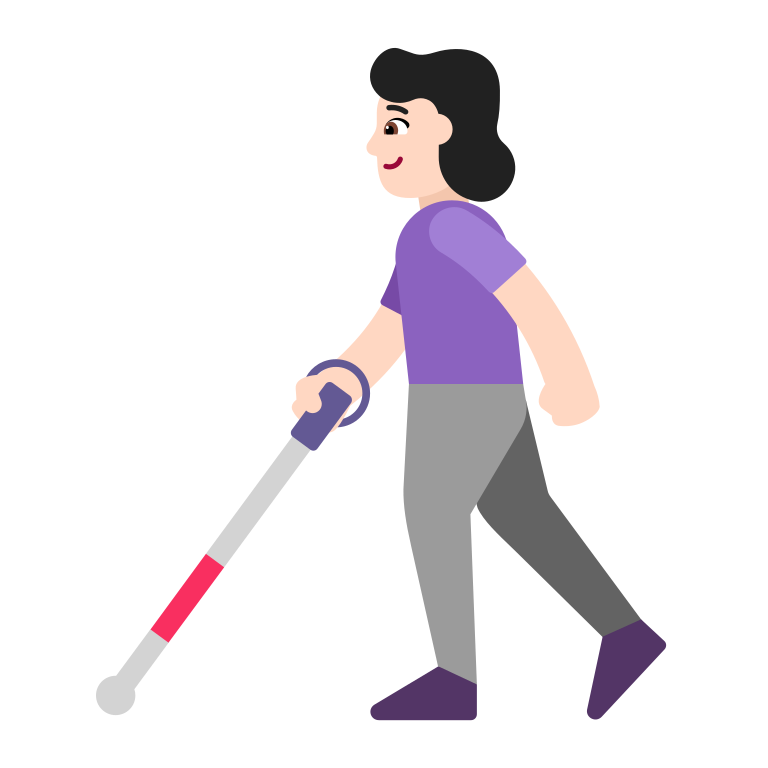
woman with white cane flat light